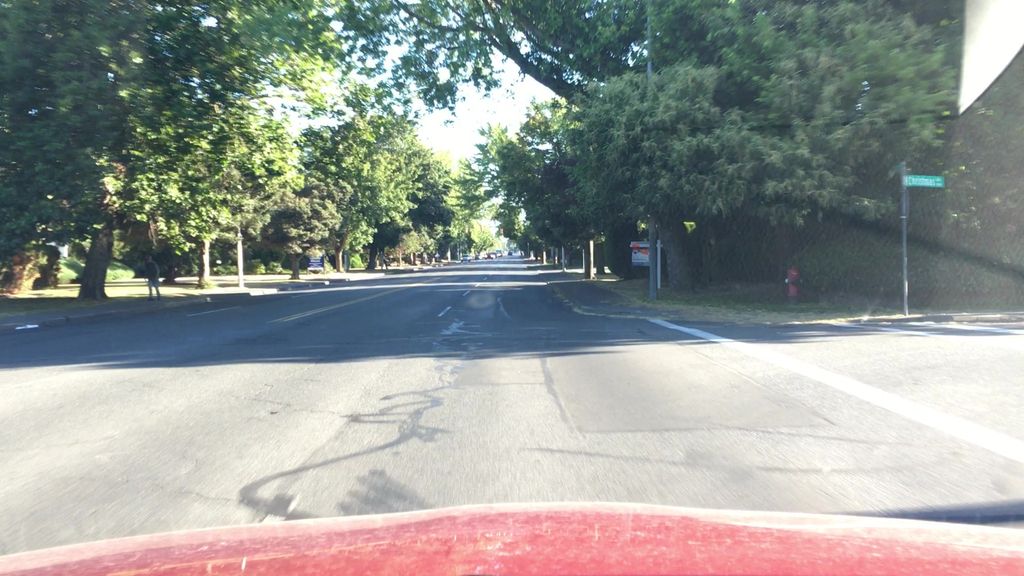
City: victoria